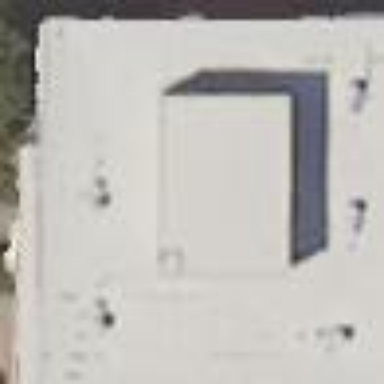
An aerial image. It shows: Apartment building with flat gray roof.